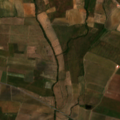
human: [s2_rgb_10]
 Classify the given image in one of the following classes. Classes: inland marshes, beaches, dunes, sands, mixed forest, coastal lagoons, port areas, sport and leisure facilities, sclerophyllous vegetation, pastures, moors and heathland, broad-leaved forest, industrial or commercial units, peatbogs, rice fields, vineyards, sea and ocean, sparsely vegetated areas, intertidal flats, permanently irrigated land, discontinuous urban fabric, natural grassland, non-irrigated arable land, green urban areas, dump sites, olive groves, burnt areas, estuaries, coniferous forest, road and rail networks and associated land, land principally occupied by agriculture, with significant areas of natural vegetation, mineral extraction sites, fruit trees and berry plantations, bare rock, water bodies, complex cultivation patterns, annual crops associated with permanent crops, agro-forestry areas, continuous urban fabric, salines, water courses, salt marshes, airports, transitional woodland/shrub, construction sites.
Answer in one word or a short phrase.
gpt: continuous urban fabric